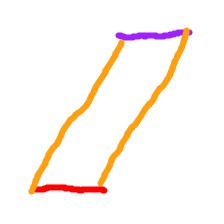
Shape: parallelogram